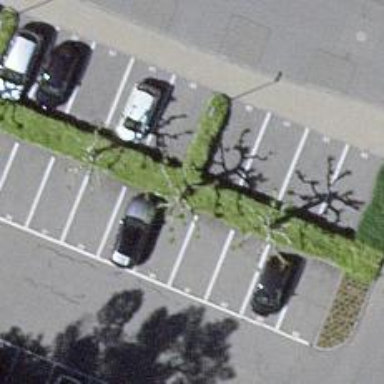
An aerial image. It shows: Hedge acting as barrier.